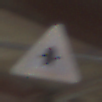
Verkehrszeichen: Vorfahrt
Umgebung: Roofed, Special
Tageszeit: Midday
Wetter: Overcast
Licht: Natural
Jahreszeit: NotSpecified
Kontrast: MediumContrast